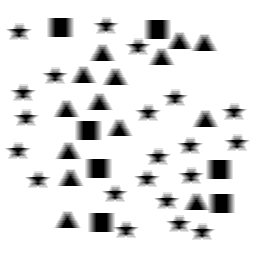
Squares: 7
Triangles: 14
Stars: 21
Total shapes: 42